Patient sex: F
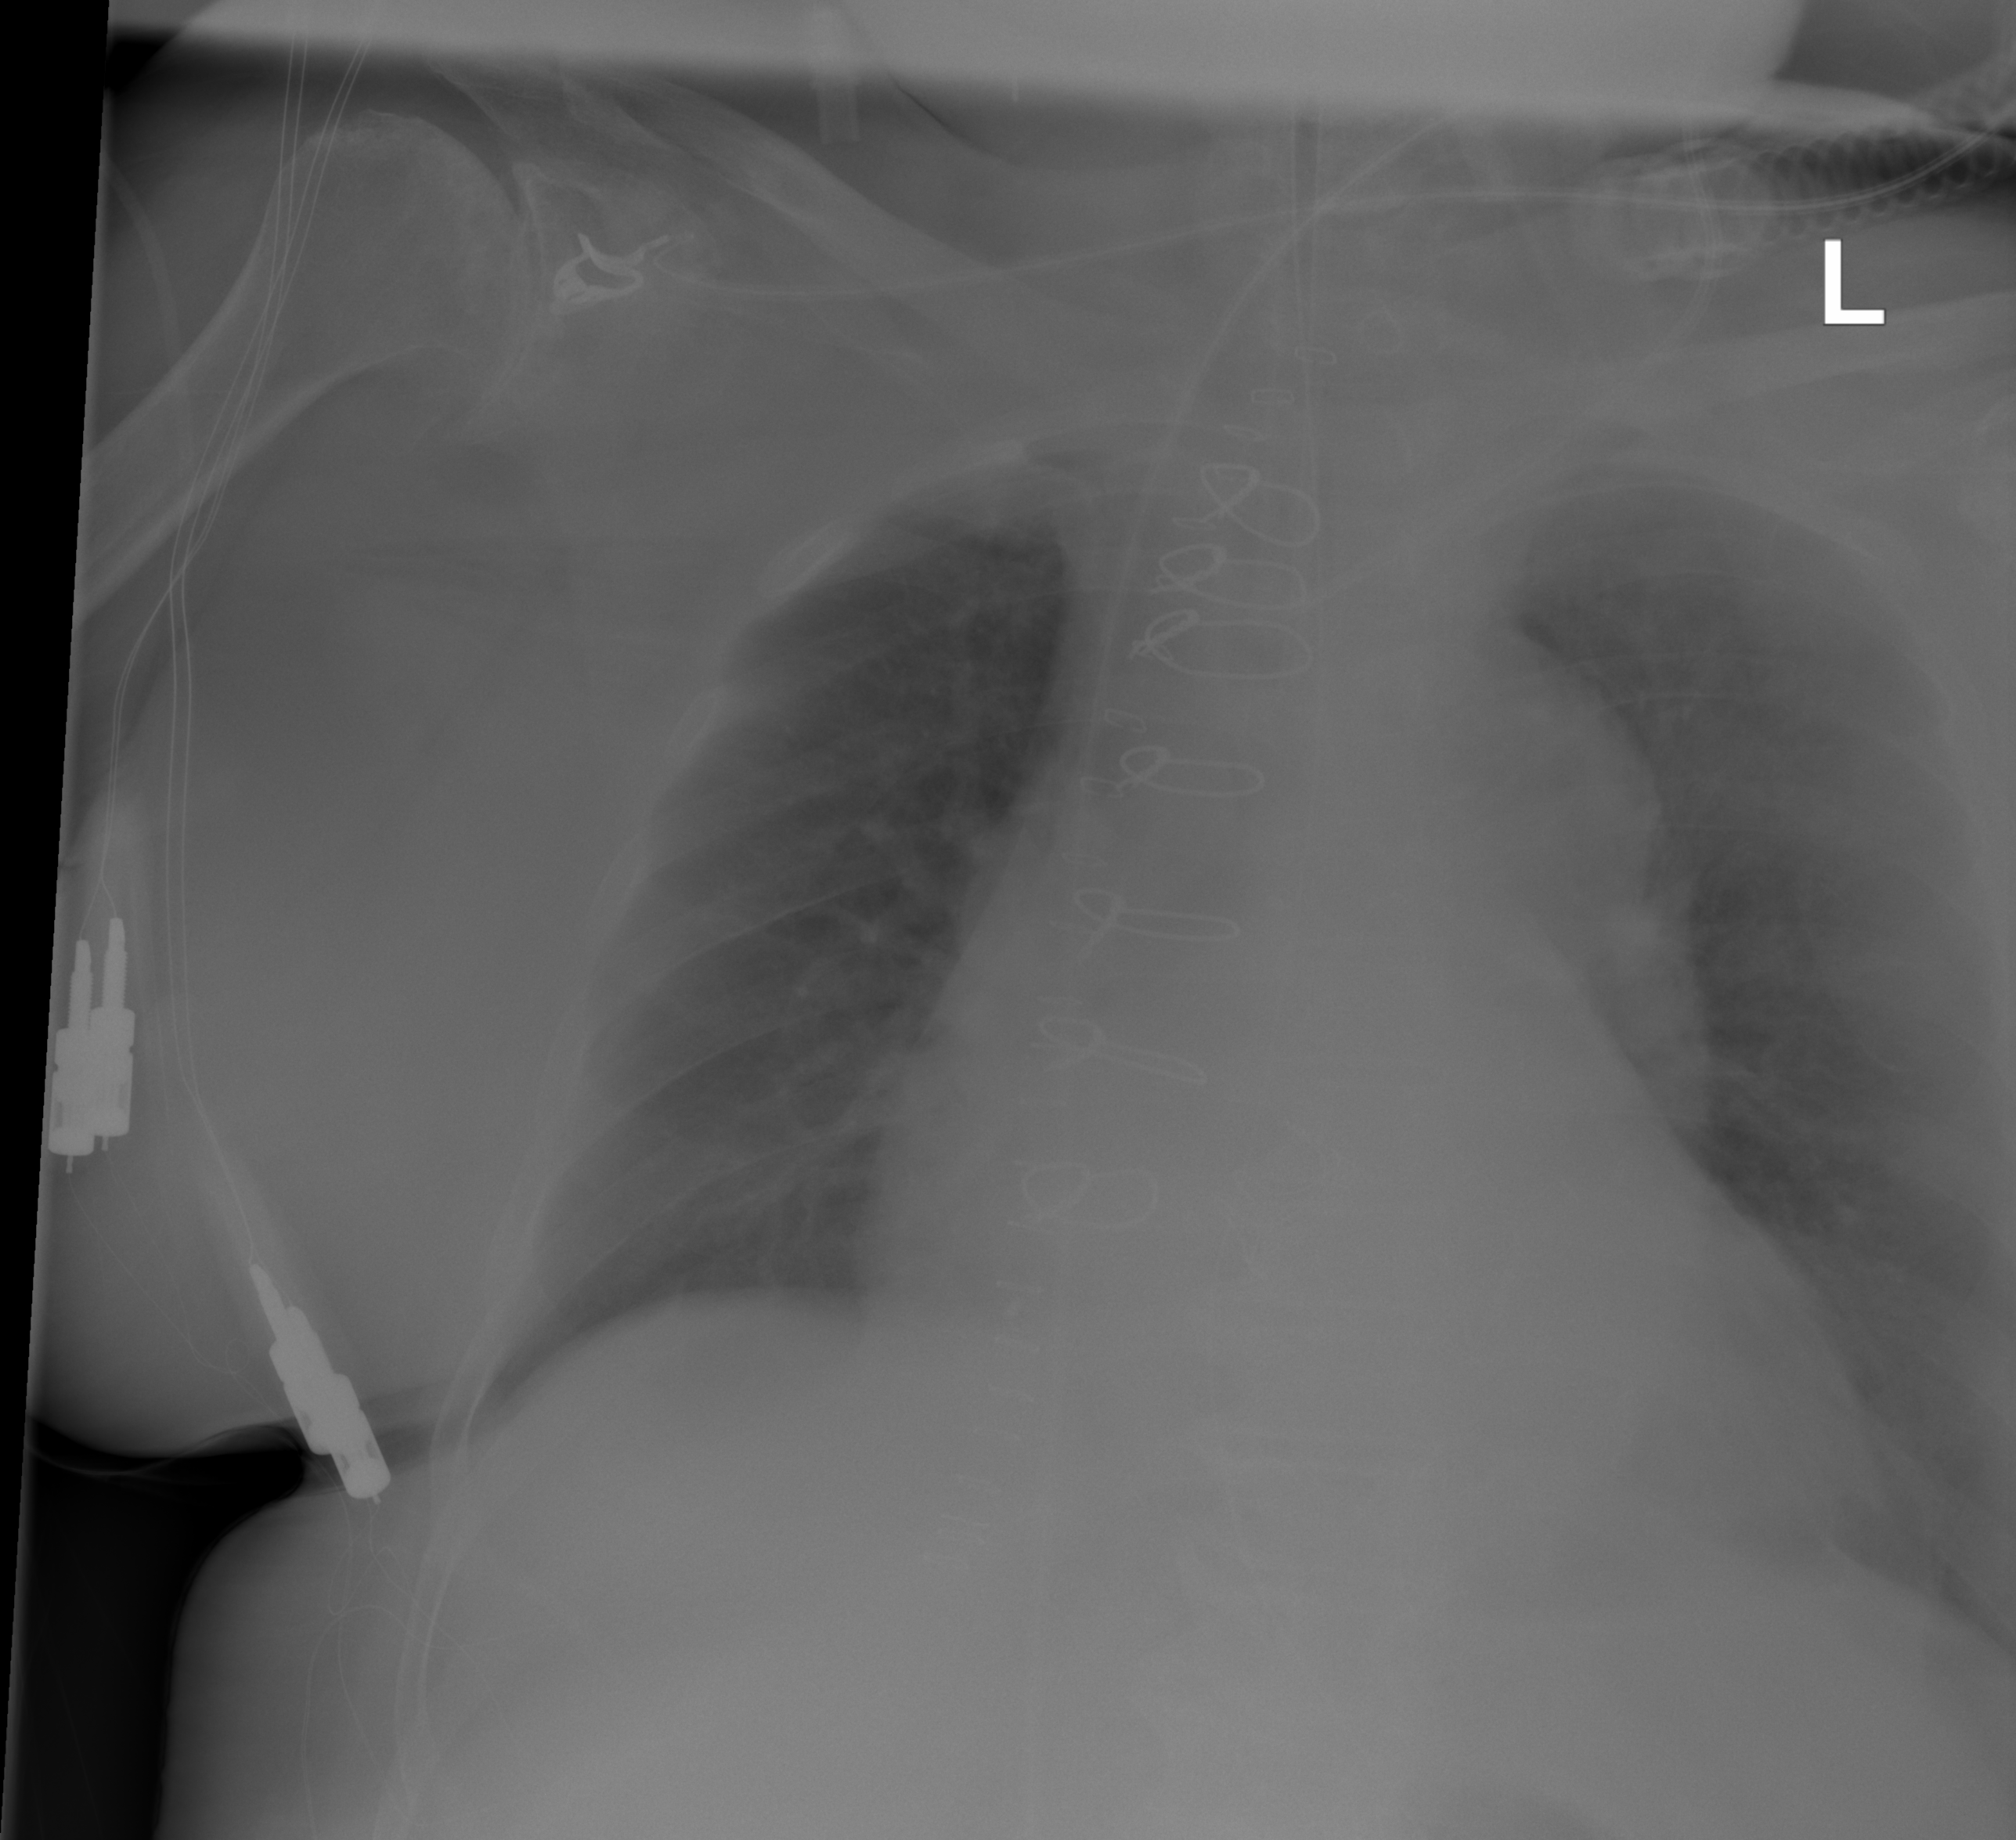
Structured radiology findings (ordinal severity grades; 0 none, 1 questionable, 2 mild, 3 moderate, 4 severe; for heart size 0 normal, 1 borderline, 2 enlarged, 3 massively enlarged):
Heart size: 2
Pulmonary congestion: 1
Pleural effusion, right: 0
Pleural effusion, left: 0
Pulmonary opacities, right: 0
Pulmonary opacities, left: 0
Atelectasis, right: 0
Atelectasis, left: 1